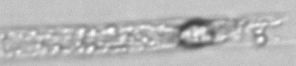
Label: Dactyliosolen_blavyanus